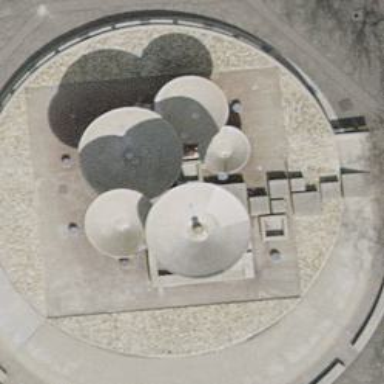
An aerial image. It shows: Fountain.